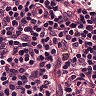
Metastatic tissue present: no